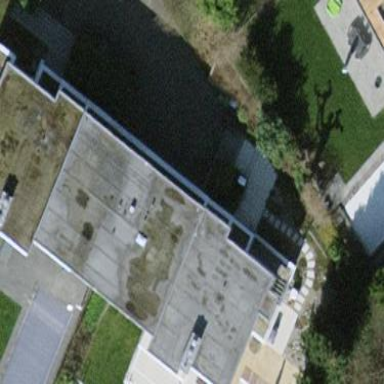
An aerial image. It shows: Terrace building.